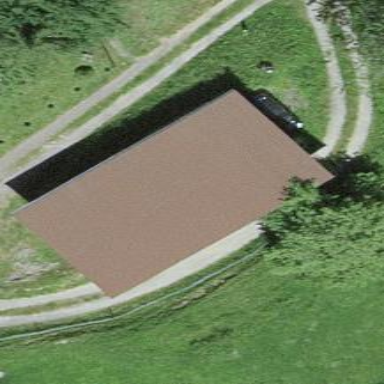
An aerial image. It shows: Rural barn.